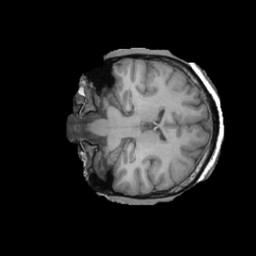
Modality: T1w
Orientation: coronal
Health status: ill
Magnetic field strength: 3 T